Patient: sex F, age 54
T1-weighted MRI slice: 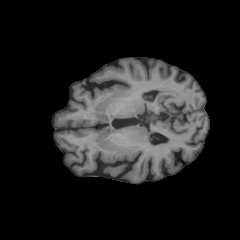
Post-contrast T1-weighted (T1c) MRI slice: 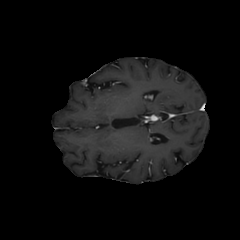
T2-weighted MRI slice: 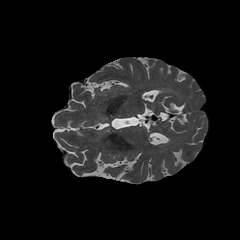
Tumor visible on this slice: no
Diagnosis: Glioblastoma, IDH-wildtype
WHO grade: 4